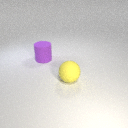
large yellow rubber sphere in front of large purple rubber cylinder